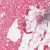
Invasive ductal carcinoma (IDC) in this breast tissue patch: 0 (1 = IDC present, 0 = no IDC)